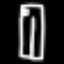
Label: pants